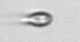
Label: Cryptophyta